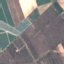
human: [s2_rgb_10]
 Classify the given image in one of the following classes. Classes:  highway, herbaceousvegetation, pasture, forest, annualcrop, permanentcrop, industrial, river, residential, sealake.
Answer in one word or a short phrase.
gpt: PermanentCrop